Question: I have a bullet that can bounce against a block. I want to find out whether the bullet bounces in x or y direction. Like you can see on the image, only a few pixels difference let the bullet bounce it the other direction. (FYI: yes, bullets can bounce in my game ;-))

Does anyone know a simple and solid solution for this problem?
Thanks a lot for your help
Felix
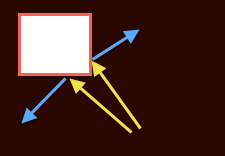
Answer: In order to achieve the bouncing you need to make two things:
1. Collision detection
2. update position & velocity of bullet
If you want to detect collisions correctly you have to calculate the intersection of the rectangle border with a line that connects the current bullet position with the calculated next bullet position (as if there were no obstacle). If there are multiple intersection points, take the first one that hits the border. In Box2D you would use a <URL> to get the intersection.
That answer here will help you to determine if there are intersections: <URL>
Now you need to know at which side of the rectangle the collision occured.
The following approach assumes you already know there is a collision, but don't know where:

When the bullet's position is in region B, D, E or G its obvious which border will be hit.
In any other case it's not so clear. Let me explain it for region H:
1. compute the vector h (from bullet's position to lower right corner of rectangle)
2. compute the angle a out of the velocity vector v (using tangens)
3. compute the angle b out of h (using tangens)
4. compare a and b: if a < b collision is at the right side, if a > b collision is at the bottom side
Proceed similarly in case of region A, C or F.
If you have the intersection point, set the new position of the bullet to the intersection point (if you were not able to get the intersection point, update the position as if there were no obstacle, but that would be a bit inaccurate).
If the collision occured on the bottom or top, invert the y-component of the velocity.
If the collision occured on the right or left, invert the x-component of the velocity.
Good luck!